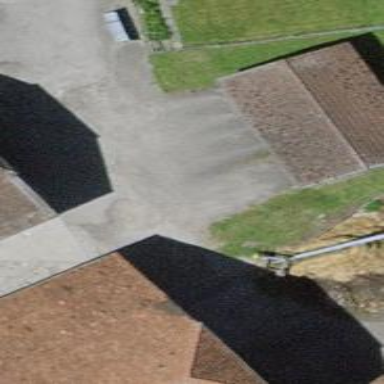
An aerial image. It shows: Garage building.